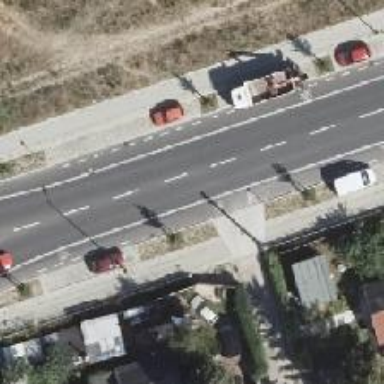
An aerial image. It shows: Secondary road with asphalt surface. There are separate sidewalks on both sides and exclusive lanes for cyclists on both sides as well.